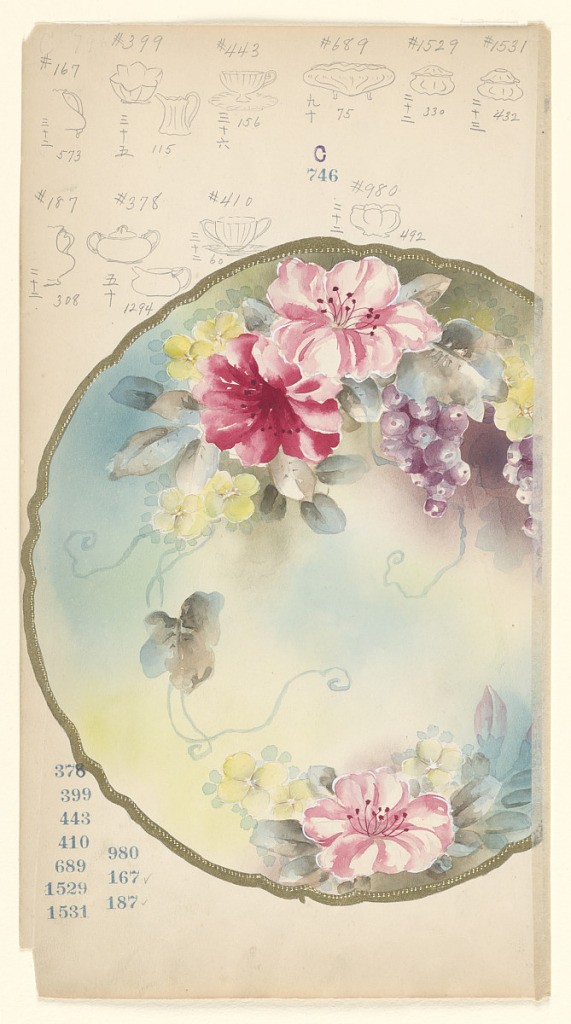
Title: Design for a Plate
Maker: Noritake, Japan and New York, New York, USA
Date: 1880–1910
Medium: Brush and watercolor, gold gouache, graphite on cream paper
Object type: Drawing
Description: Design for plate with large pink peonies, yellow flowers, and purple grapes against a colorful background; several graphite tableware designs above.